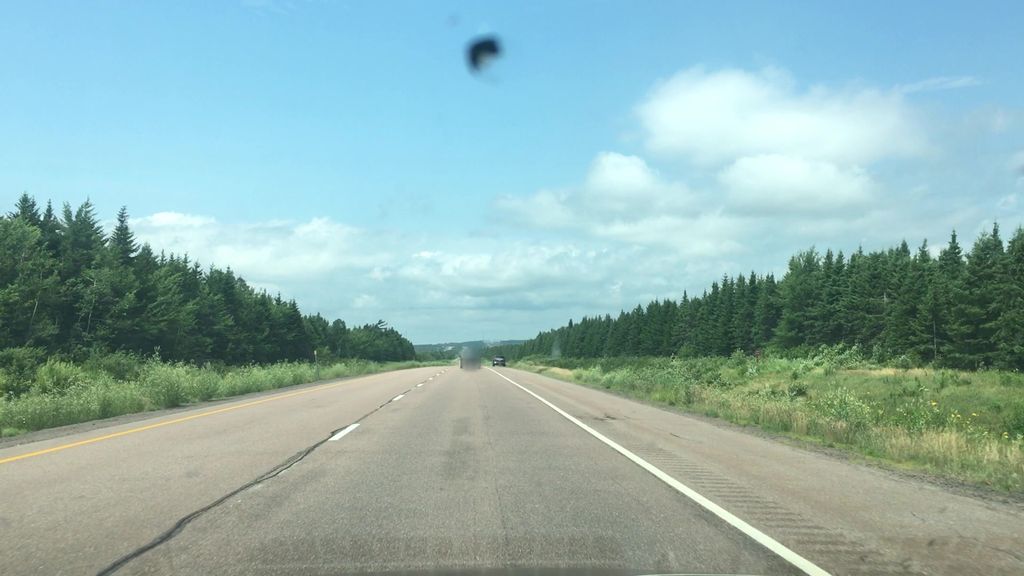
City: charlottetown